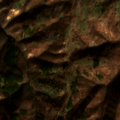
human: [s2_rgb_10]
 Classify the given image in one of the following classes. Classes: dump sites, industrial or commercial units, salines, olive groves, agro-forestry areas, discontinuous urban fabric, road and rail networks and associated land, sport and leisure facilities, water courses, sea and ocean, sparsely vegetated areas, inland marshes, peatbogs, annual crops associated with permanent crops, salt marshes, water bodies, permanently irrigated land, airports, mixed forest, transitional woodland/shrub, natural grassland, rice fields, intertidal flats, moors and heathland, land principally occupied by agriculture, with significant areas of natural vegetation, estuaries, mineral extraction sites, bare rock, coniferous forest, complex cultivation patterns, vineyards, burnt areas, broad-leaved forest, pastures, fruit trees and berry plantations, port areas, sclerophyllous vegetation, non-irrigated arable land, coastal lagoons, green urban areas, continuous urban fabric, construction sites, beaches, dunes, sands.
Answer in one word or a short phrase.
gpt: broad-leaved forest, mixed forest, transitional woodland/shrub